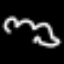
Label: squiggle